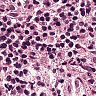
Metastatic tissue present: no